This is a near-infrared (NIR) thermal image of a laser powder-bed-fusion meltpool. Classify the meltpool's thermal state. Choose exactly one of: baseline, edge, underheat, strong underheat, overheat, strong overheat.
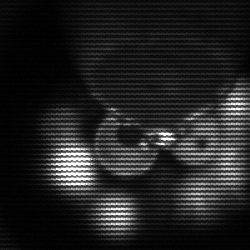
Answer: edge